Current action and preconditions to check: path_clear

Your task: For each precondition in the list above, predict whether it will hold at this action.

Consider the current scene as observed from the mobile robot's camera, and analyze the predicted future states of all dynamic agents (e.g., people, animals, vehicles, or any moving entities) within the NEXT SECOND.

IMPORTANT: Only answer "very likely" if you are absolutely certain—based on strong, clear evidence—that a dynamic agent will violate the precondition in the predicted future state. Do NOT answer "very likely" for unlikely, ambiguous, or low-probability risks.

Ask yourself for each precondition: Is there a high probability, with clear and convincing evidence, that the predicted future states of any dynamic agent will interfere with the predicted future state of the currently executing action within the NEXT SECOND, causing that precondition to fail?

Assess the risk level based on these predictions. Use "likely" or "very likely" if motions create a clear risk of interference.

Use "neutral" or "improbable" if agents are nearby but their predicted paths are clearly diverging or non-conflicting.

Failure Risk Categories: "very improbable", "improbable", "neutral", "likely", "very likely"

Answer Format: Output ONLY the probability_of_failure value from these categories: "very improbable", "improbable", "neutral", "likely", "very likely"

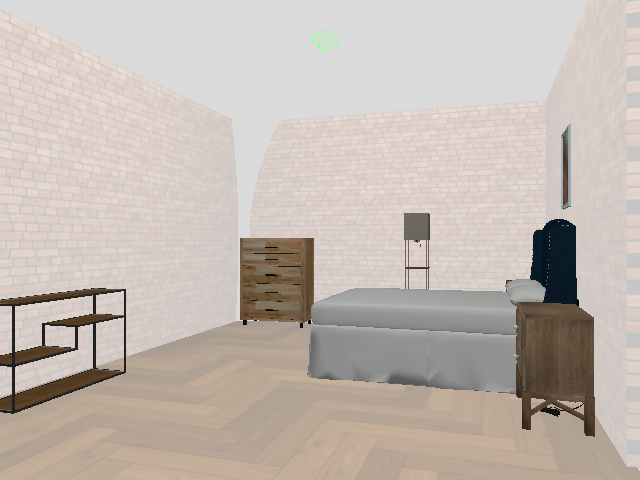

Answer: very improbable